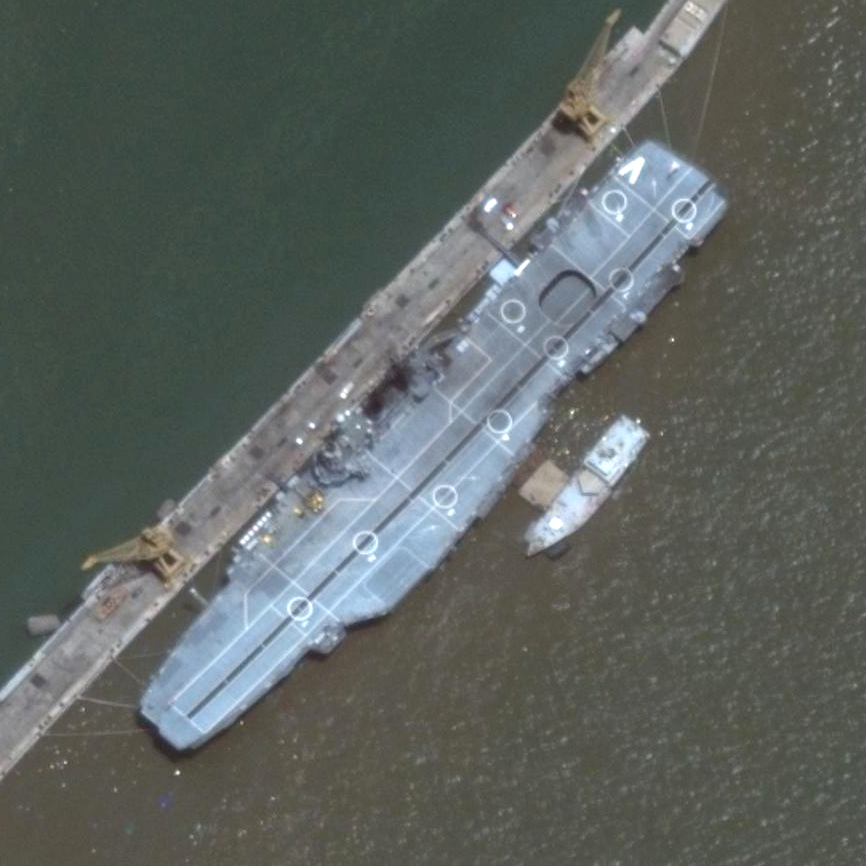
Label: aircraft_carrier